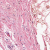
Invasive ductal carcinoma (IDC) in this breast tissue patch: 0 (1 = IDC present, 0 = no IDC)